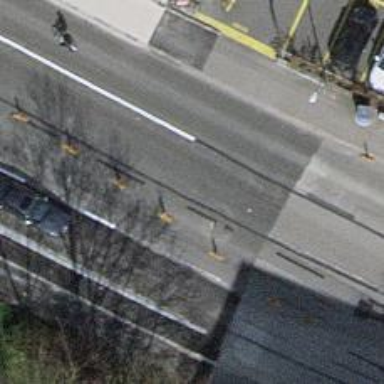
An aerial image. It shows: Asphalt road classified as primary highway. There is lane for cyclists on the left and separate track on the right.